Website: bh-photo
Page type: account-selection
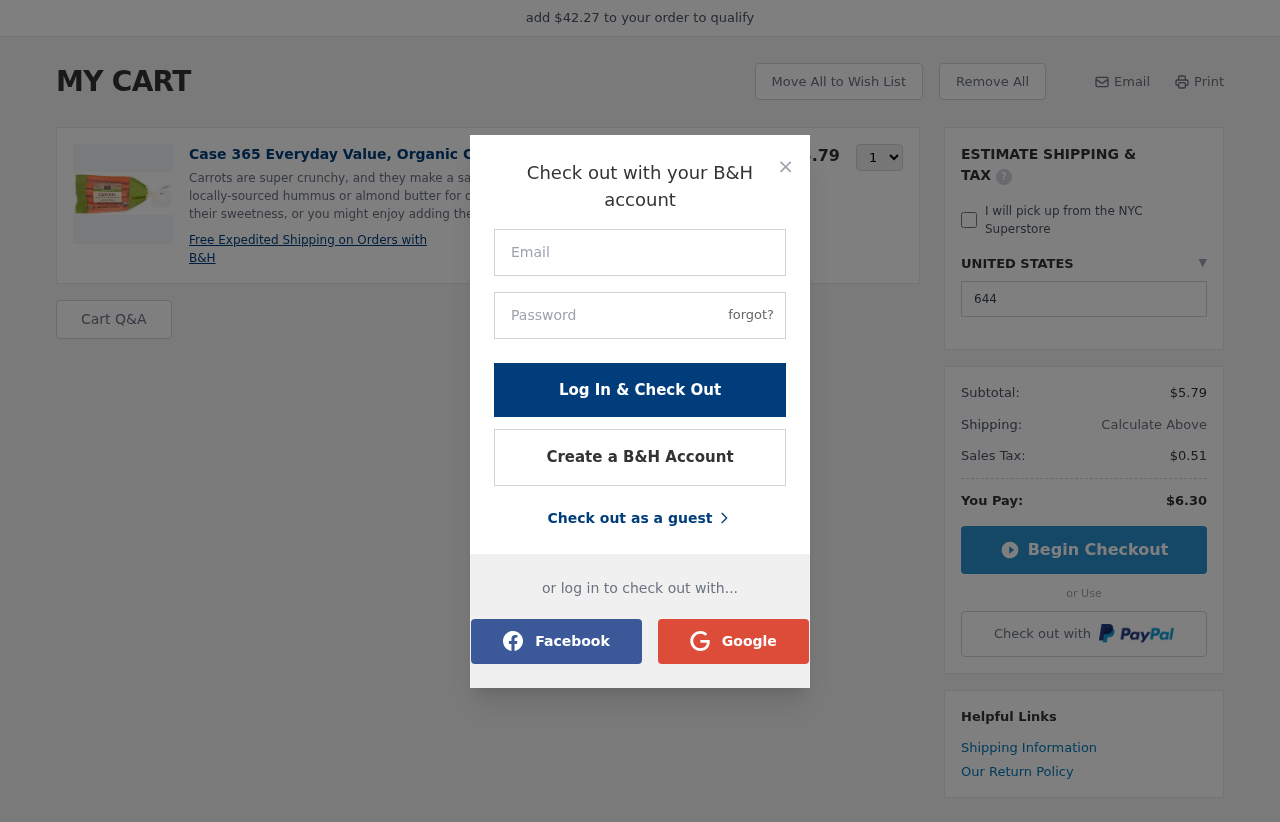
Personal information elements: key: PII_COUNTRY
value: UNITED STATES
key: PII_LOGIN_USERNAME
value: ashley2936
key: PII_POSTCODE
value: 64407
Product elements: key: PRODUCT1_DESC
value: Carrots are super crunchy, and they make a satisfying snack with a cup of locally-sourced hummus or almond butter for dipping. Roasting brings out their sweetness, or you might enjoy adding them to a
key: PRODUCT1_NAME
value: Case 365 Everyday Value, Organic Carrots, 2 lb
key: PRODUCT1_PRICE
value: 5.79
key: PRODUCT1_QUANTITY
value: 1
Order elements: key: ORDER_SUBTOTAL
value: $5.79
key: ORDER_TAX
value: $0.51
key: ORDER_TOTAL
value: $6.30
Other elements: key: AMOUNT_TO_QUALIFY
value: $42.27